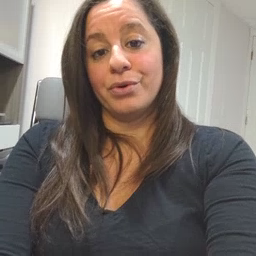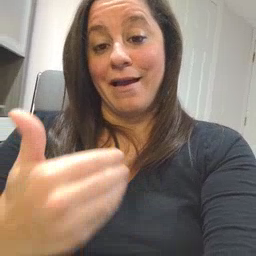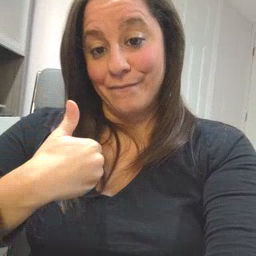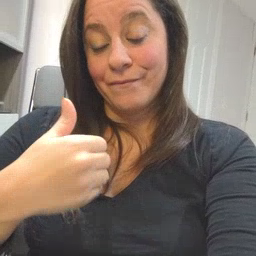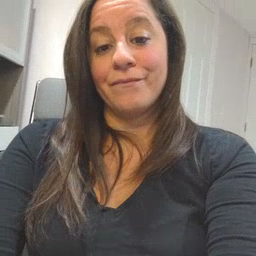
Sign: have